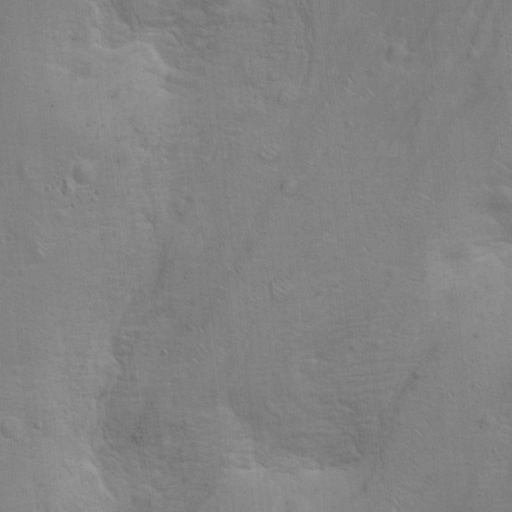
Classes present: Background